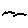
Label: bird